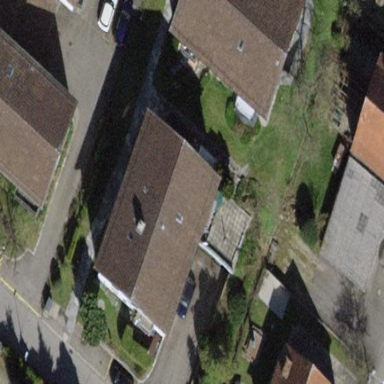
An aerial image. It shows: Building with pitched roof.